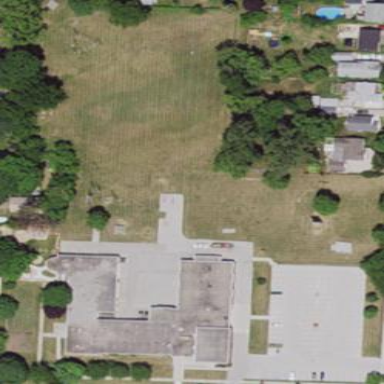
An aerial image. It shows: School.